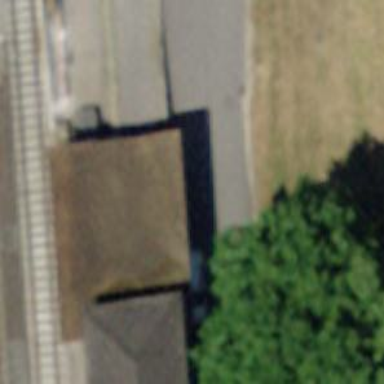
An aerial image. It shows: View of roof of building.